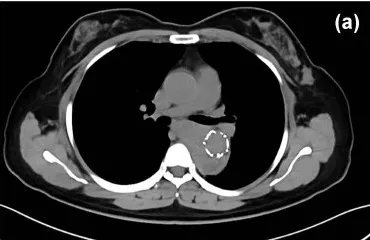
Axial nonenhanced CT image.
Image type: radiology (ct)